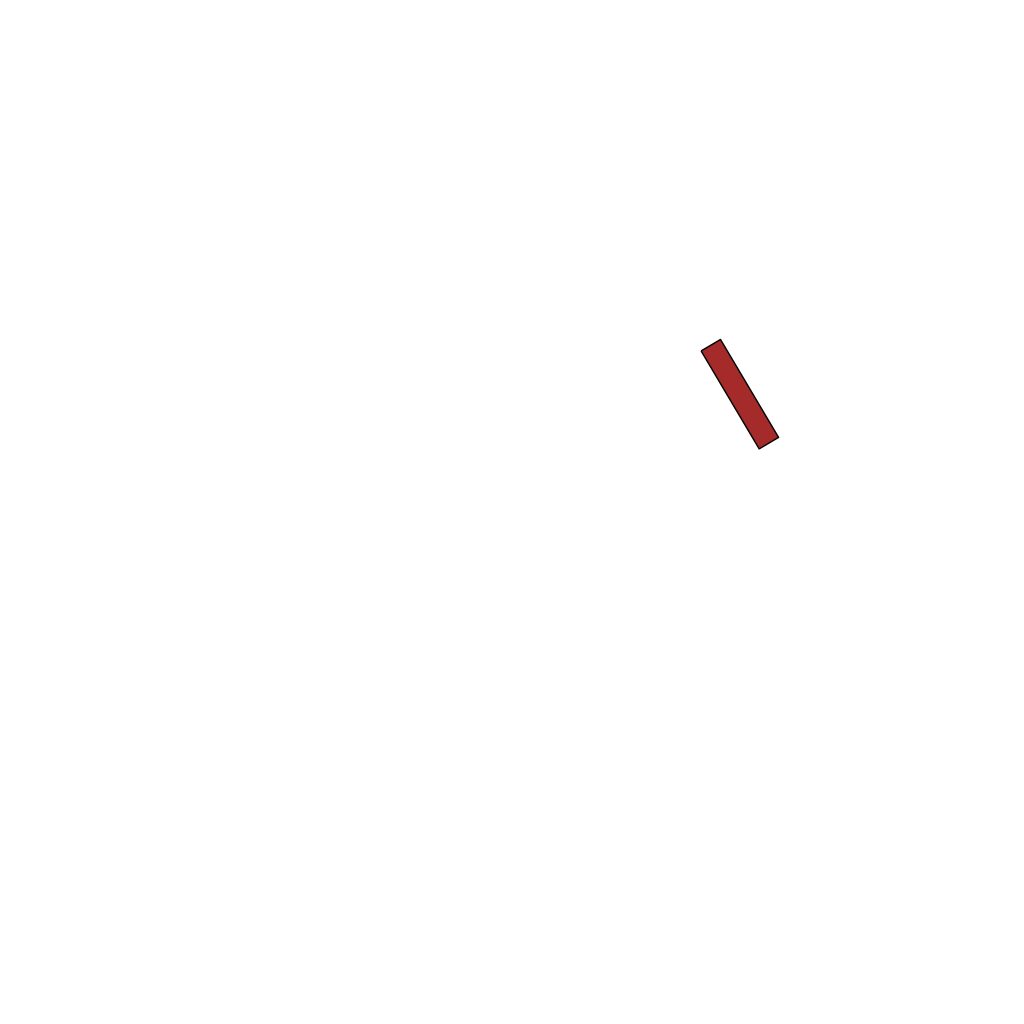
Tags: overhead vector_map, industrial, recreation, transport, density_5, Facility, 1.0 km²